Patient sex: M
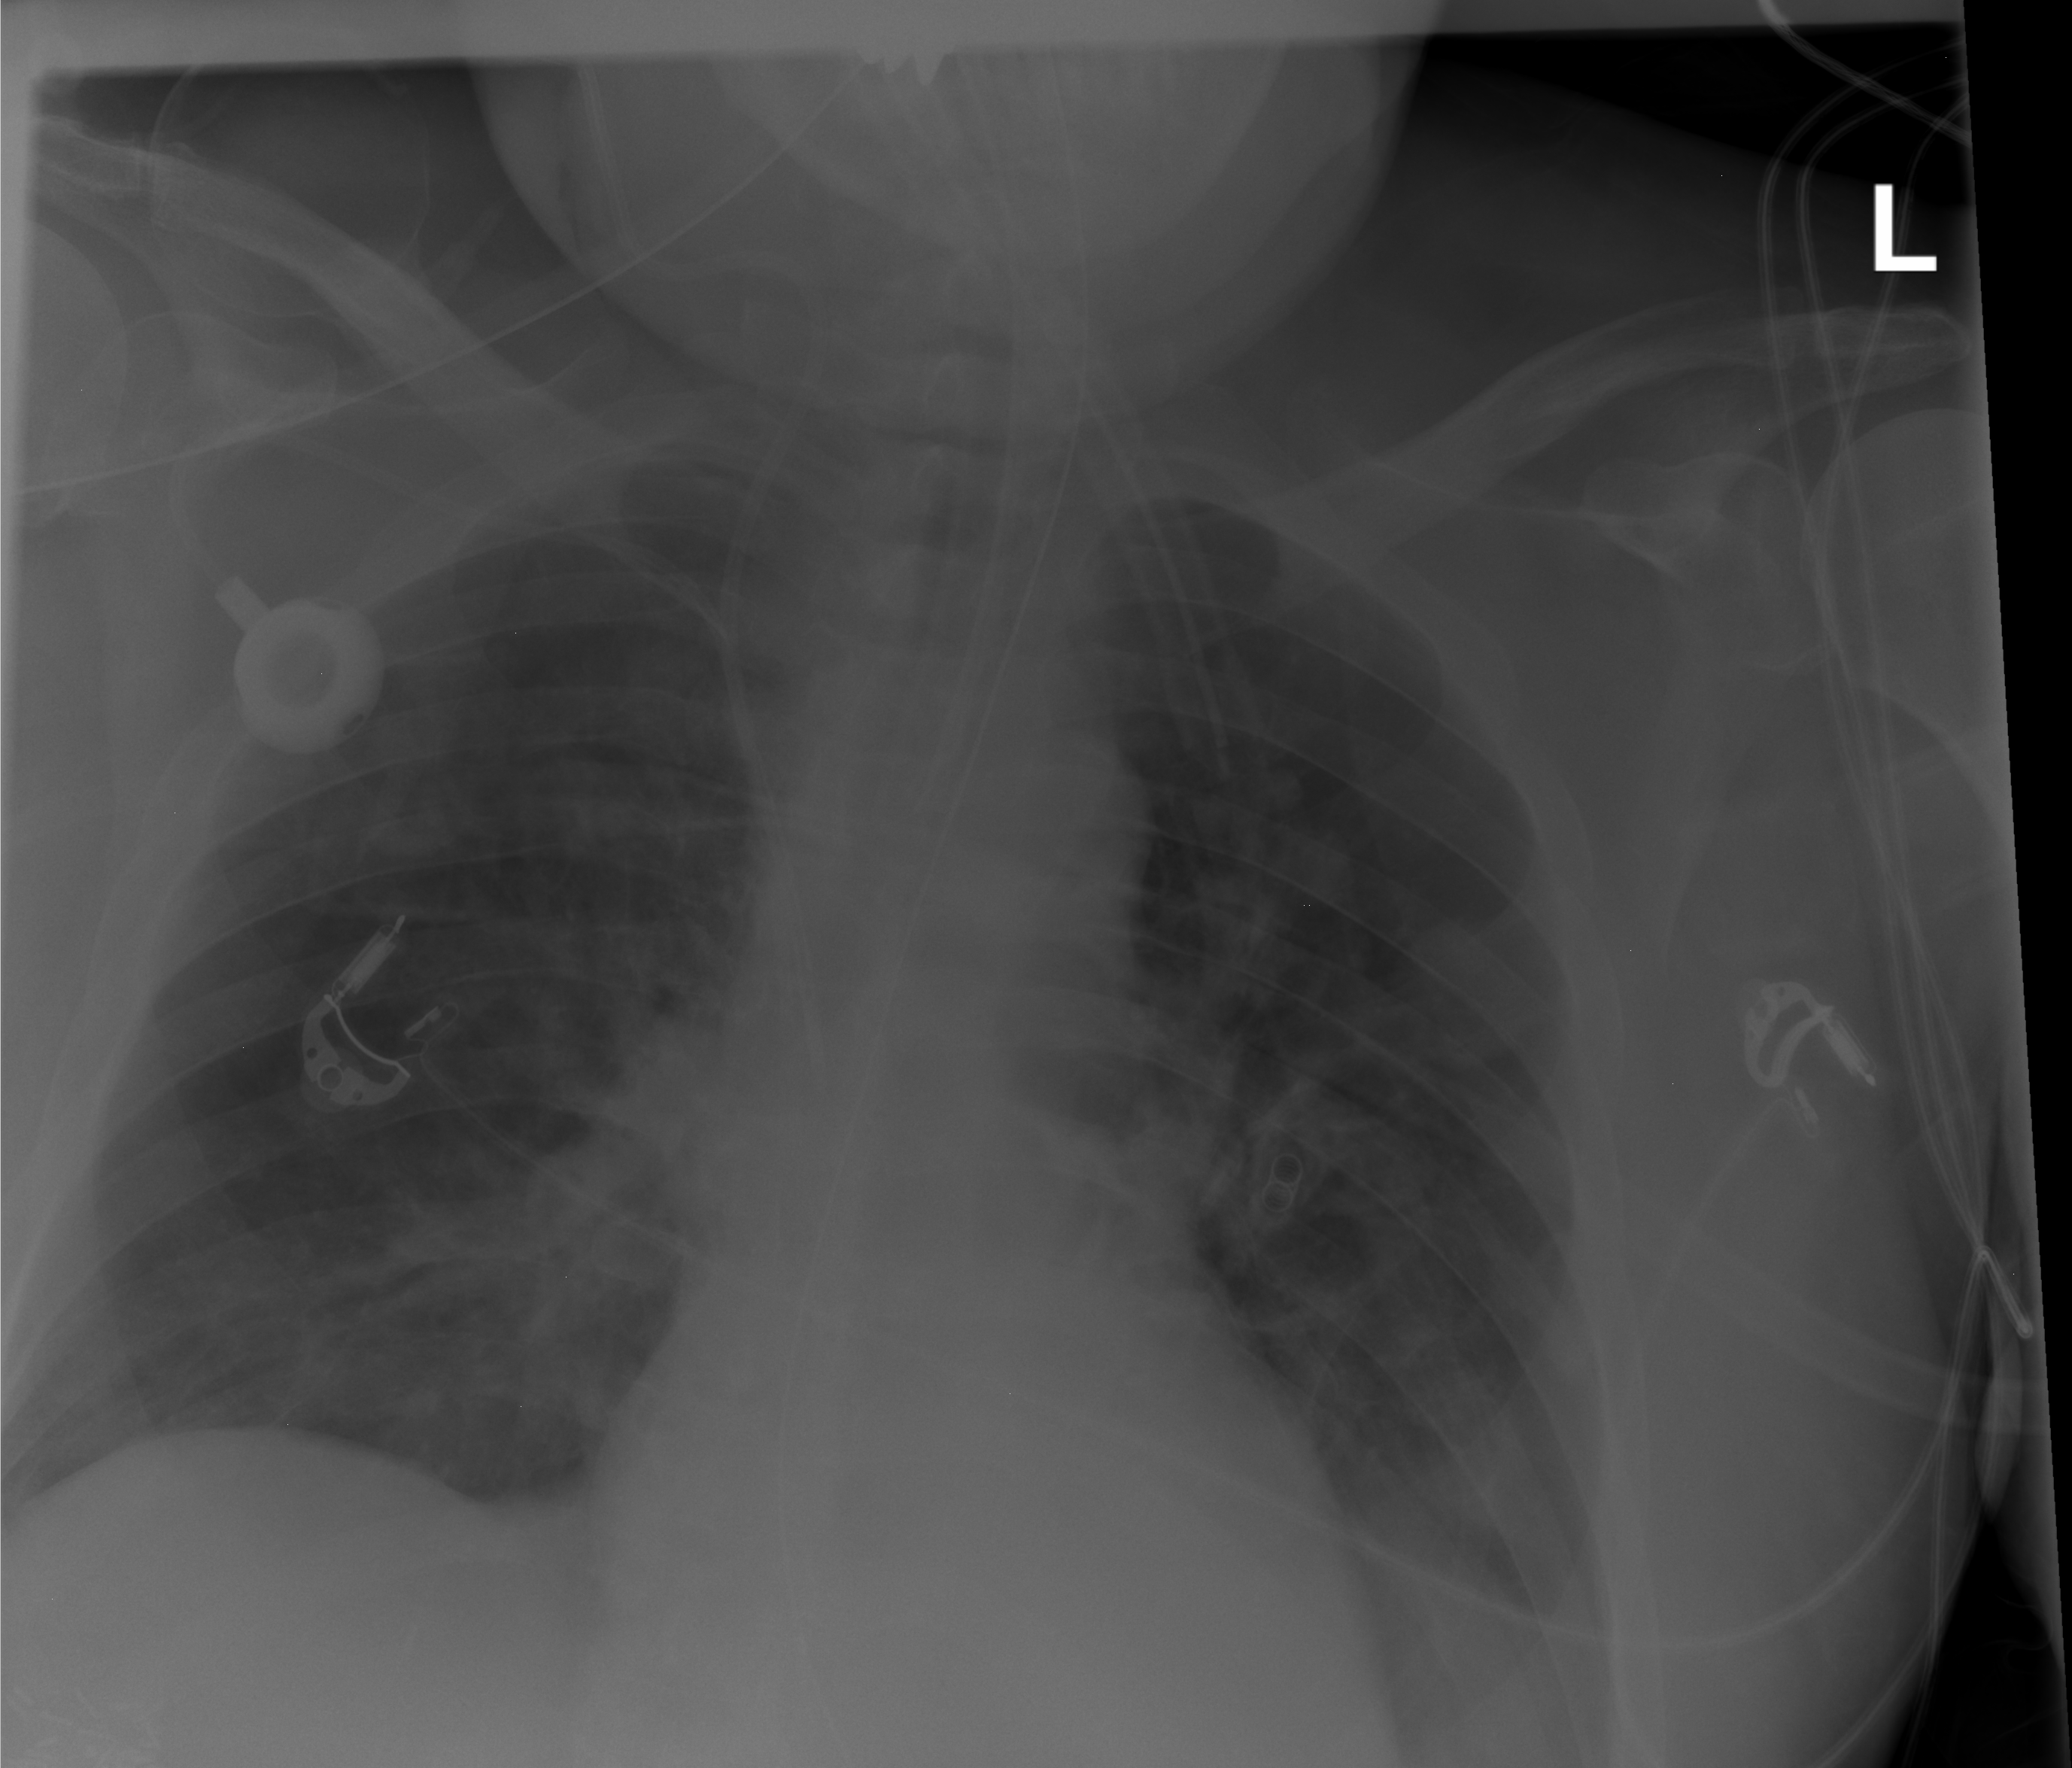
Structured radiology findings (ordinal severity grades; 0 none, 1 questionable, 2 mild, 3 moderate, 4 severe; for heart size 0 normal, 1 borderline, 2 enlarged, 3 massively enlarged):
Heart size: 0
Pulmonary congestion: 0
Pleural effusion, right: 0
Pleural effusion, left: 0
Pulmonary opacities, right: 2
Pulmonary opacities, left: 0
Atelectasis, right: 2
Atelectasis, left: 0